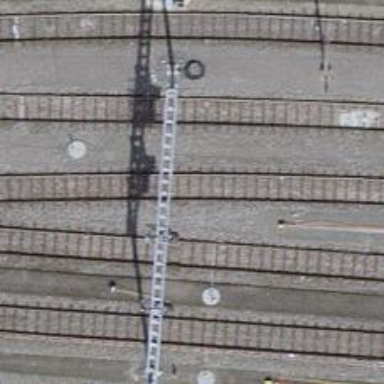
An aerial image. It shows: Railway yard with electrified contact lines.